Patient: sex F, age 65
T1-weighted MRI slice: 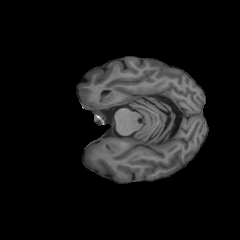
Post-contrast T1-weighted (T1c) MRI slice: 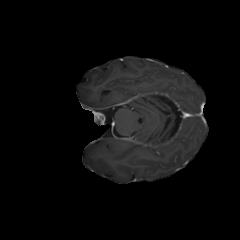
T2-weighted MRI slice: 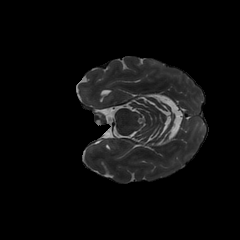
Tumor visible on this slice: no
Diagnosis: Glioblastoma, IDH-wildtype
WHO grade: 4